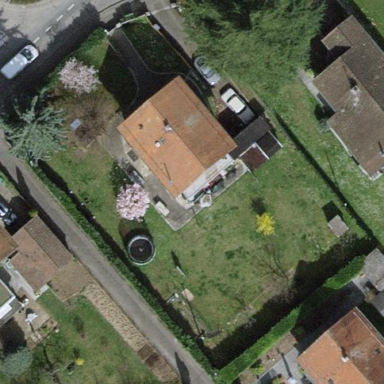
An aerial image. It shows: Garden enclosed by fence.